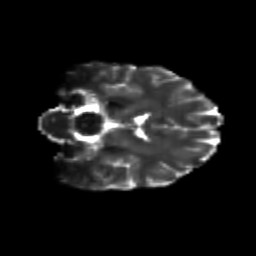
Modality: T2w
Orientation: coronal
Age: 25
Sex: female
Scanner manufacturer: siemens
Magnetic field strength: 3 T
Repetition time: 3.5 s
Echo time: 0.125 s